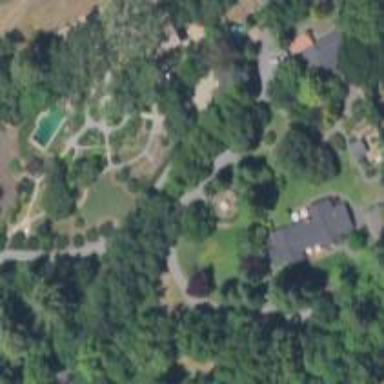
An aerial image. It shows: Driveway.